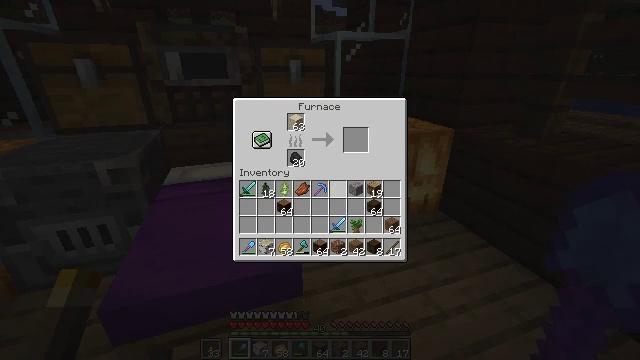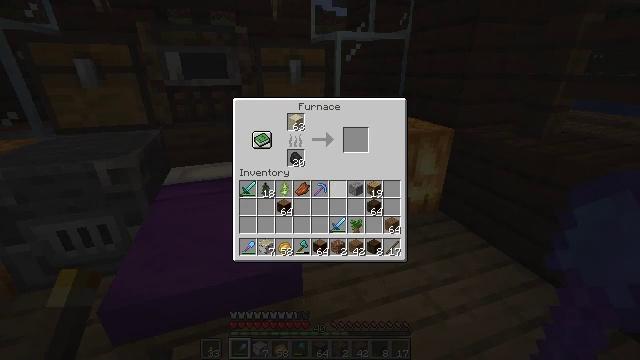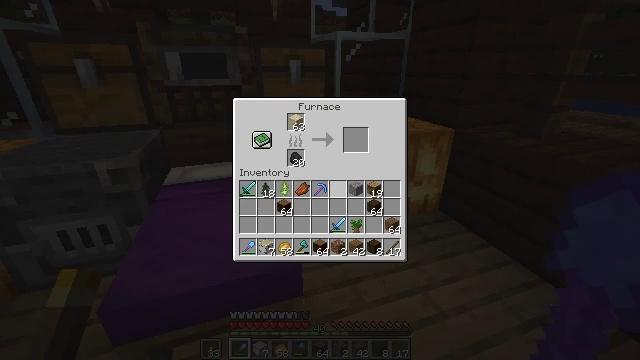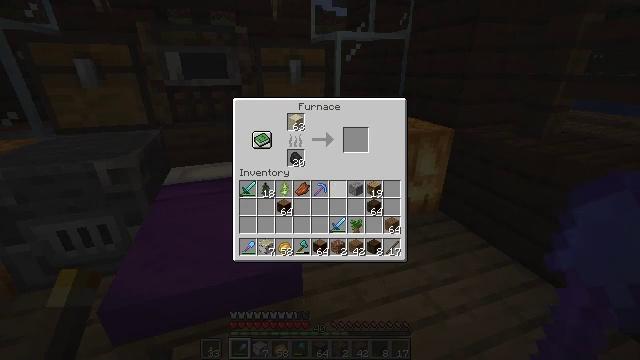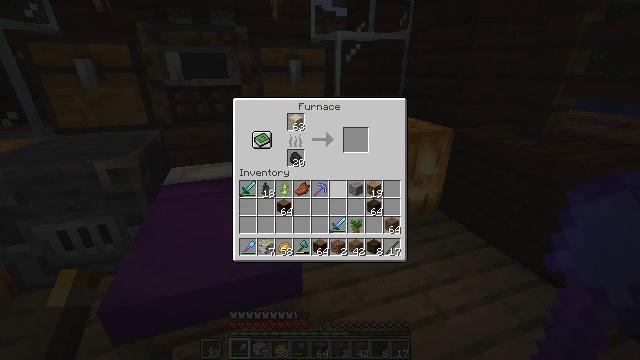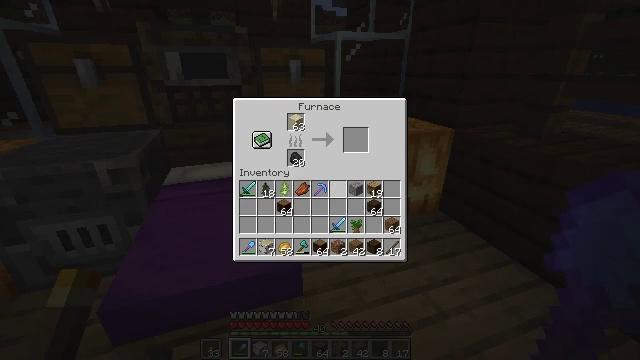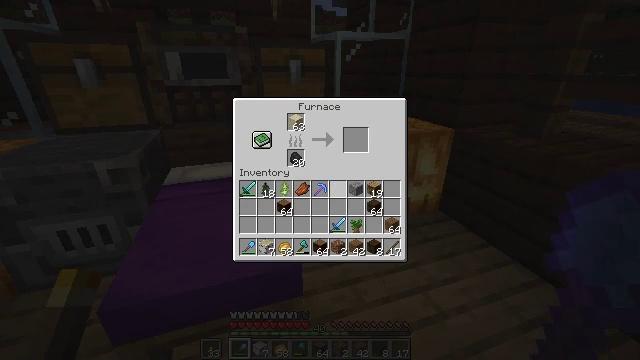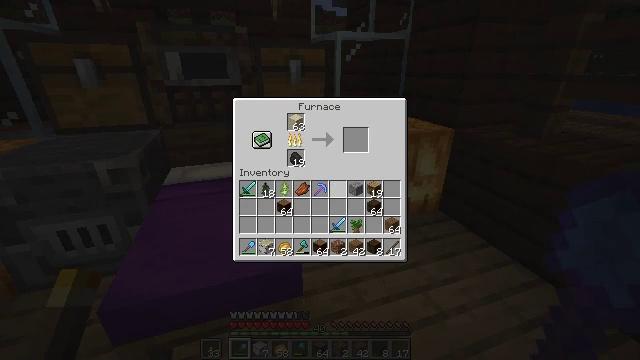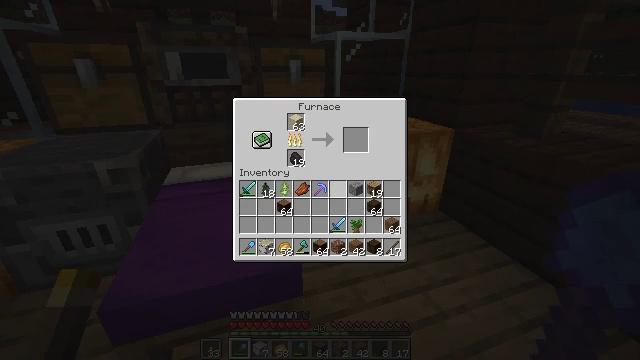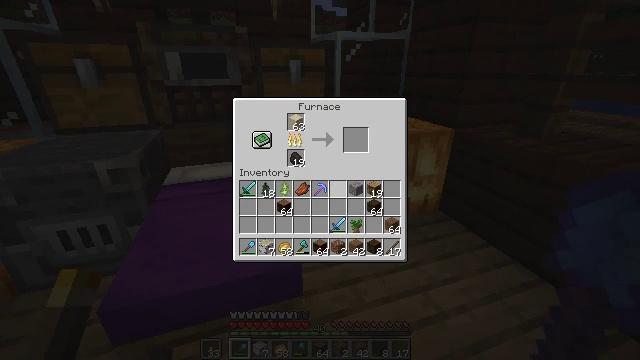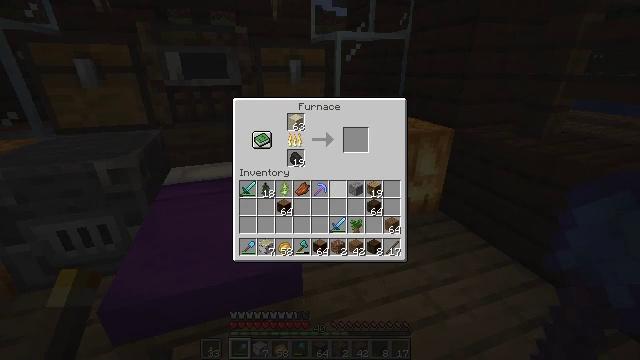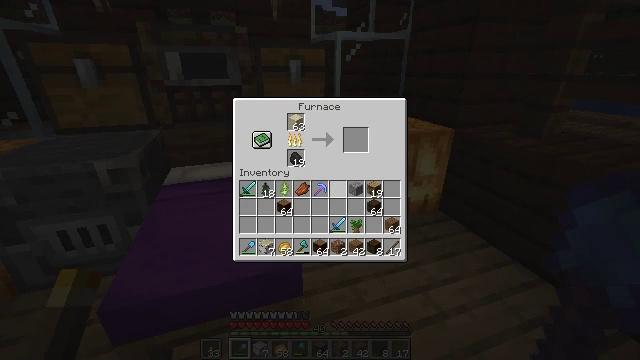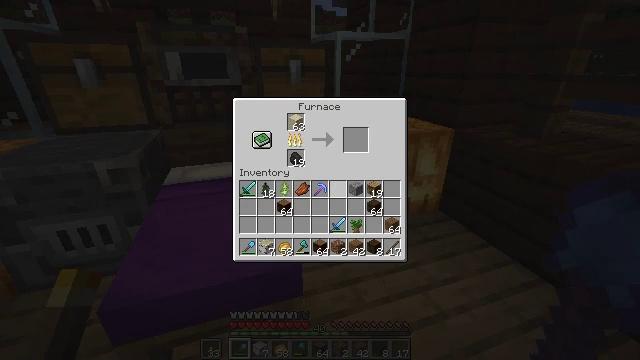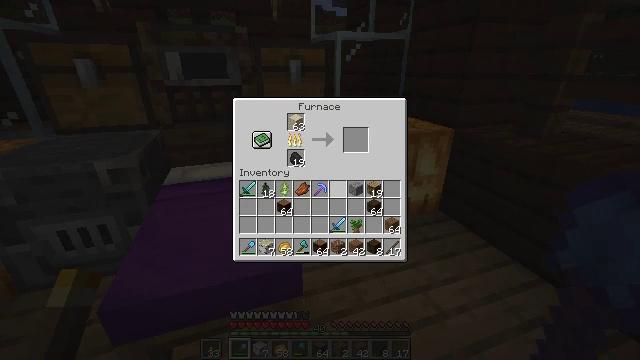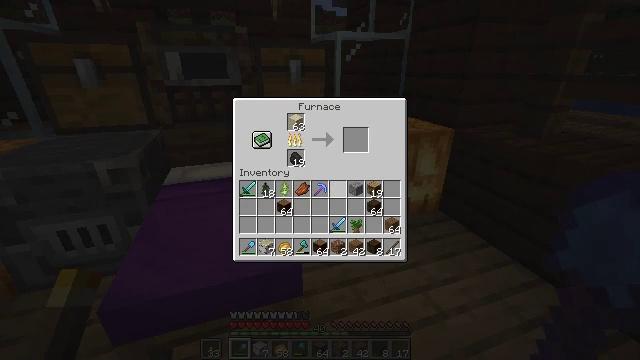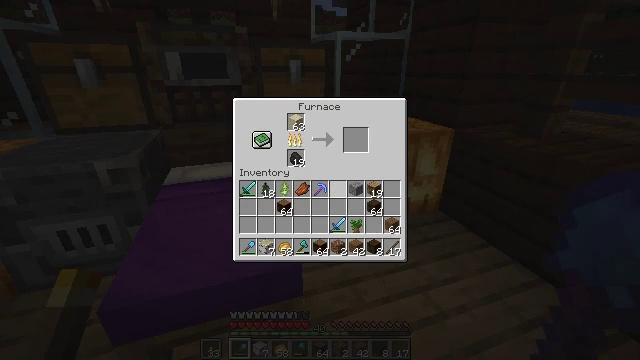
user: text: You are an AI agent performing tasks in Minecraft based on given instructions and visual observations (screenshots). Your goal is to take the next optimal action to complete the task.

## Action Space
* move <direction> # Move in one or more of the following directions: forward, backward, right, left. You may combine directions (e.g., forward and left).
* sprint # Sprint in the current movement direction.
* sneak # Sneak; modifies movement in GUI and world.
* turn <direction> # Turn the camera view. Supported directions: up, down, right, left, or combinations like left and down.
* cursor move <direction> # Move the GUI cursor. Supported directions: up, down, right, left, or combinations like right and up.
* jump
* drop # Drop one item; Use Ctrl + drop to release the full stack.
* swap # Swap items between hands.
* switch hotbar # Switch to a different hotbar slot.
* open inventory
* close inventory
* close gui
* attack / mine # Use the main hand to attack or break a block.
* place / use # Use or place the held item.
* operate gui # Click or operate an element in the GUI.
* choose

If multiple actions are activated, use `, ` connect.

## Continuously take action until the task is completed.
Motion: motion action
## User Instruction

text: Assemble the required items to craft a light gray bed.
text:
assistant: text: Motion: sneak, operate gui
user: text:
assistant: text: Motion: sneak
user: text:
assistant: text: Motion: sneak
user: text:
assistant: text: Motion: sneak
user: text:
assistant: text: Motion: sneak
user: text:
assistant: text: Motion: sneak
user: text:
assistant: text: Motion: sneak
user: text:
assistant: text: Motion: sneak
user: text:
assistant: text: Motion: sneak
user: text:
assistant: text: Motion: sneak
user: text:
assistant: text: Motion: sneak
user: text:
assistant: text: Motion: no_op
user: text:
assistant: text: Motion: no_op
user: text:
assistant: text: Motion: no_op
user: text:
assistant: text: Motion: no_op
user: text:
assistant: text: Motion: no_op
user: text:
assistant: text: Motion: no_op
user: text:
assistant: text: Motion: no_op
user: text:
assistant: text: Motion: no_op
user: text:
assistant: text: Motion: no_op
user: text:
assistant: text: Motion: no_op
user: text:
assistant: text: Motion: no_op
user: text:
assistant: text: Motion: turn right
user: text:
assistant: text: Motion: turn right
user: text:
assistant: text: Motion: turn right
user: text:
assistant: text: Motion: turn right
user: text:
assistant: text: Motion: turn right
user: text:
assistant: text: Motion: turn right and up
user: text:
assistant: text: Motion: turn right and up
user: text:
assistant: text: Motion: turn left and up